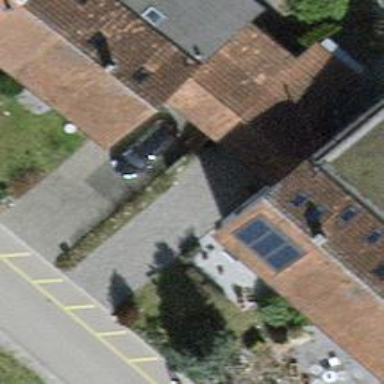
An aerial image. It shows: Garage building.